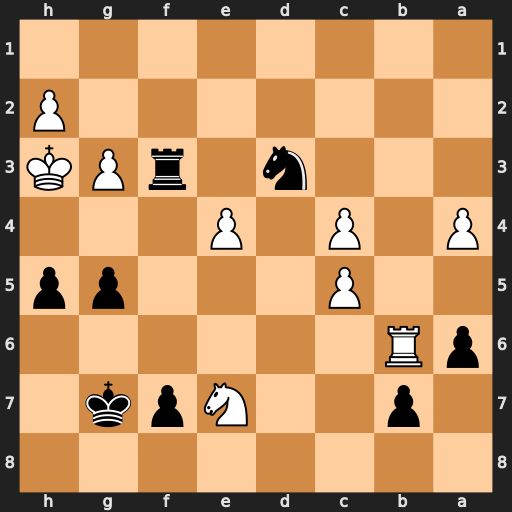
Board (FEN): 8/1p2Npk1/pR6/2P3pp/P1P1P3/3n1rPK/7P/8
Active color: b
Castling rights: -
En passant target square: -
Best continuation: Nf4#